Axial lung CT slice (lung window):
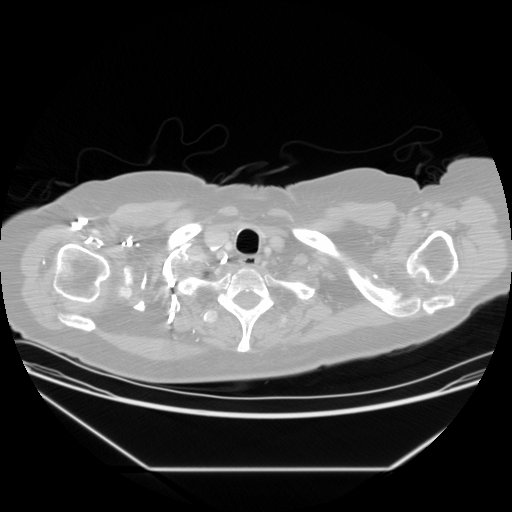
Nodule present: no